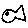
Label: fish